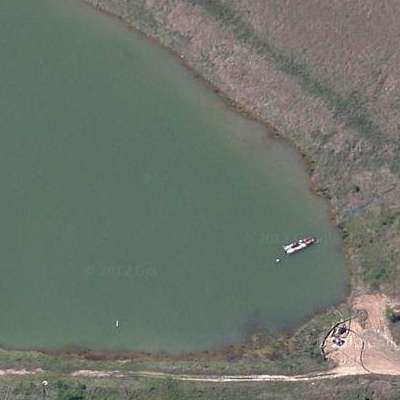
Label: dRiverLake